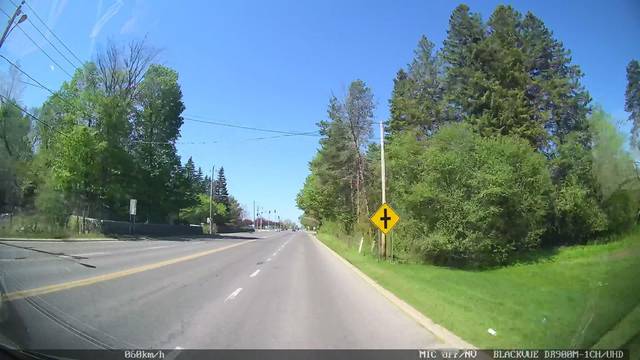
Region: Canada
Coordinates: 45.406, -75.791